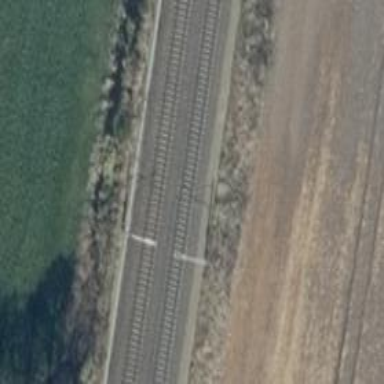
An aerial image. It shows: Railway milestone with catenary mast.